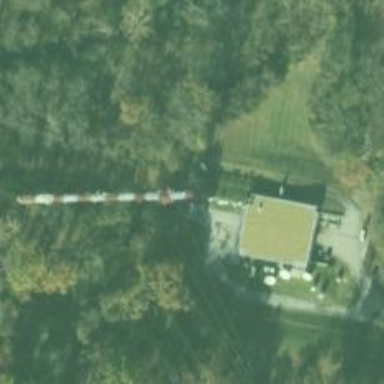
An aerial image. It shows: Communication mast tower.